Field crop: maize
Growth stage: 2
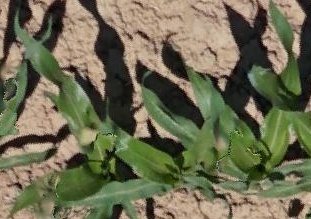
Species: maize